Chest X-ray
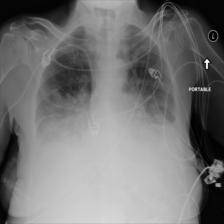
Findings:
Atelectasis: negative
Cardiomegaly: negative
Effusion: negative
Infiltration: negative
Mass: negative
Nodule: negative
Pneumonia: negative
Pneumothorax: negative
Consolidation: positive
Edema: negative
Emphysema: negative
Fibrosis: negative
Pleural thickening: negative
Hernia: negative